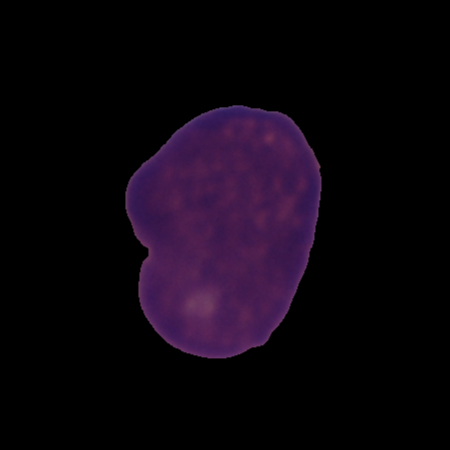
Label: cancer